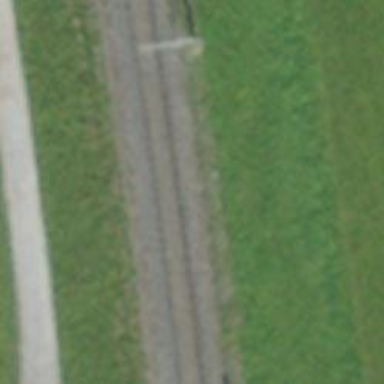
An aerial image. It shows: Single-track electrified railway with contact line.